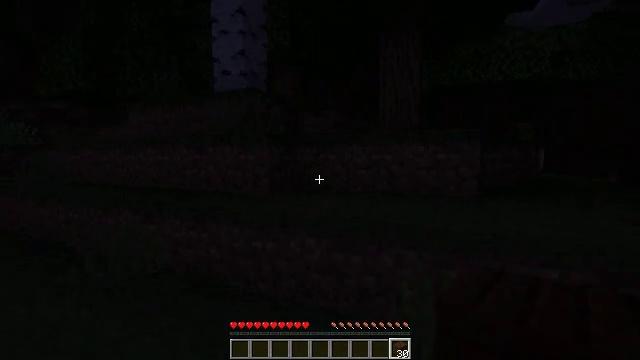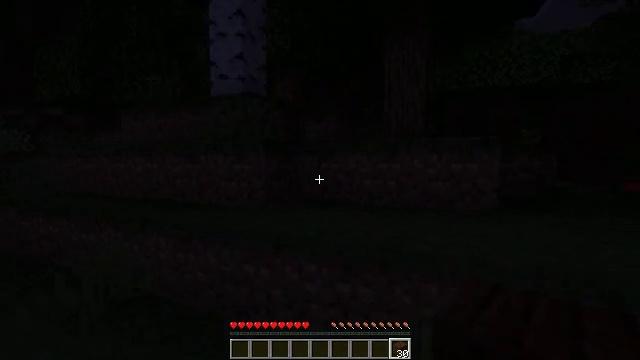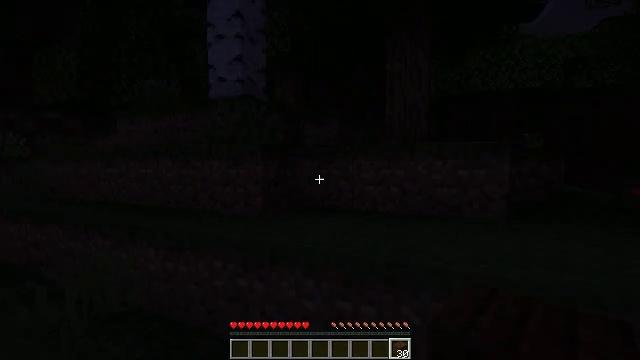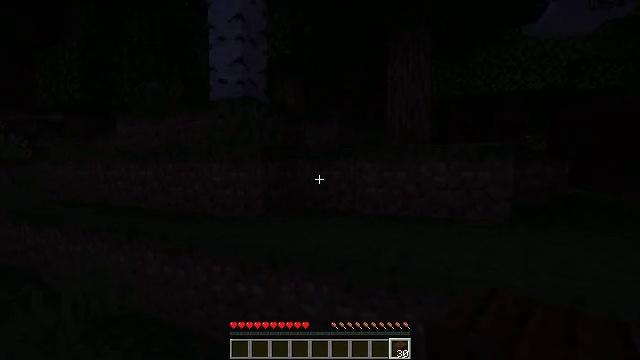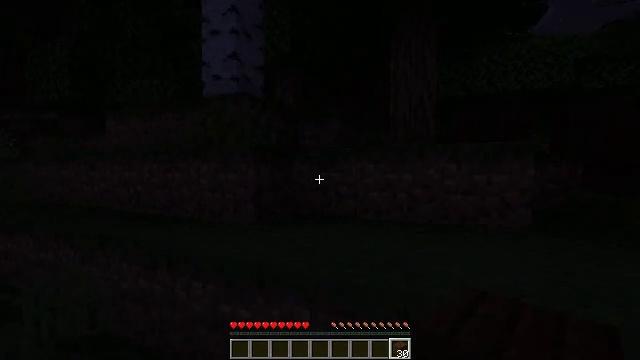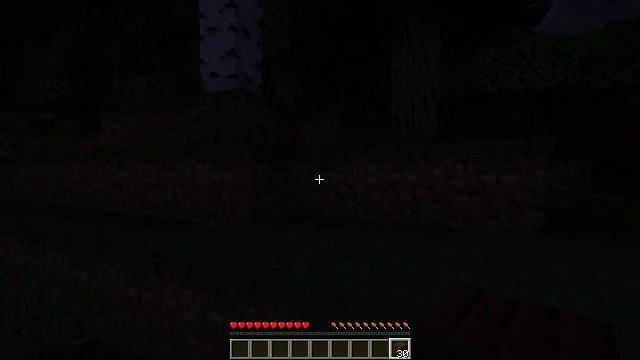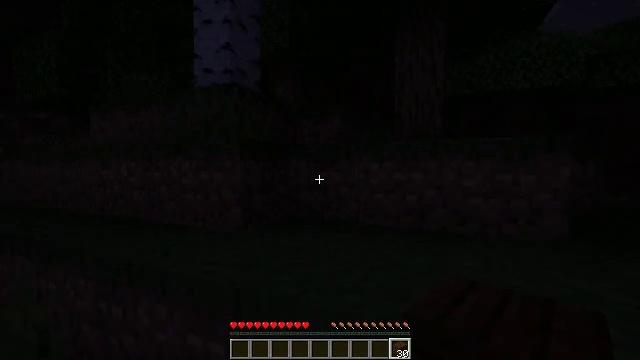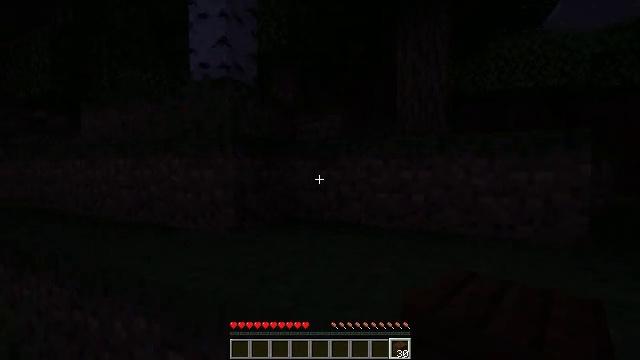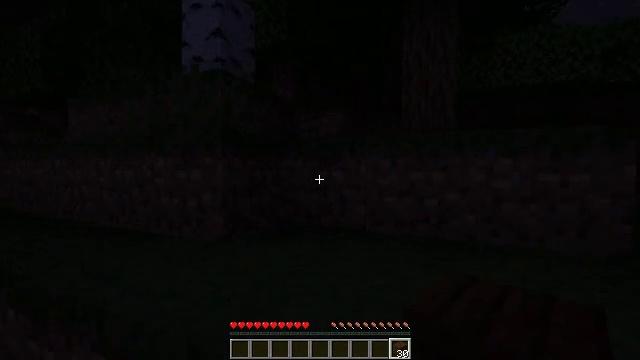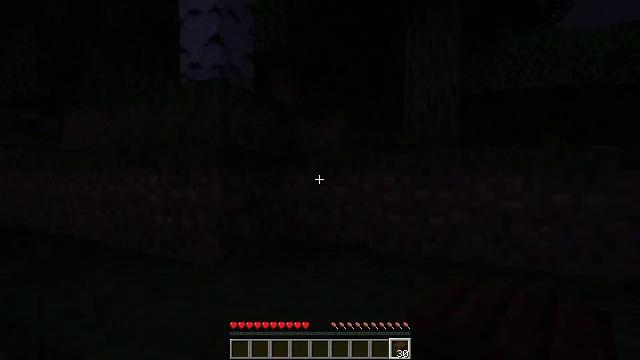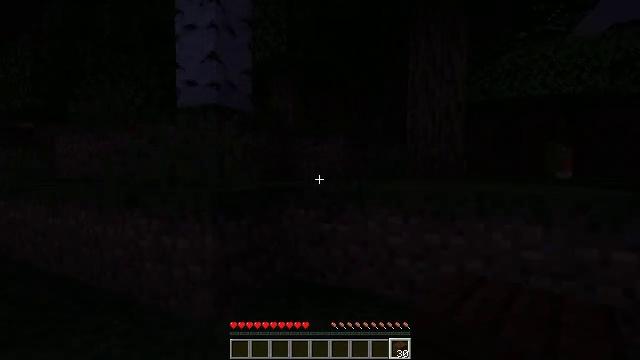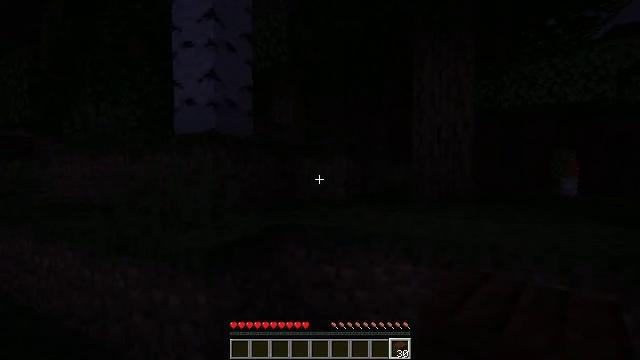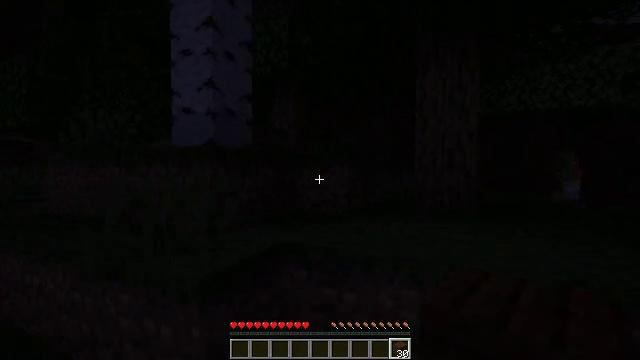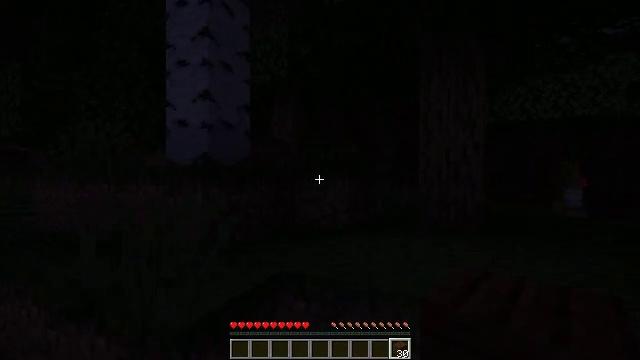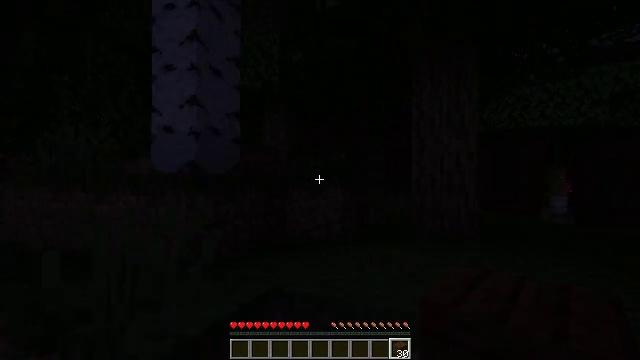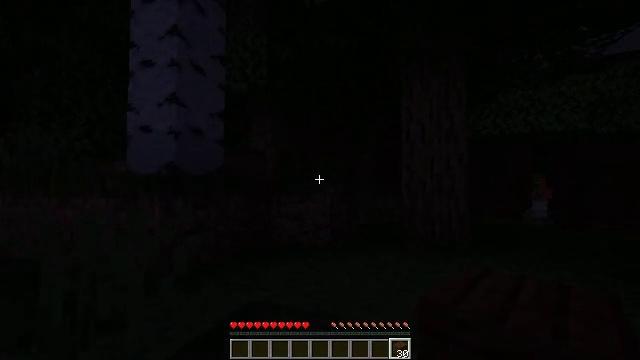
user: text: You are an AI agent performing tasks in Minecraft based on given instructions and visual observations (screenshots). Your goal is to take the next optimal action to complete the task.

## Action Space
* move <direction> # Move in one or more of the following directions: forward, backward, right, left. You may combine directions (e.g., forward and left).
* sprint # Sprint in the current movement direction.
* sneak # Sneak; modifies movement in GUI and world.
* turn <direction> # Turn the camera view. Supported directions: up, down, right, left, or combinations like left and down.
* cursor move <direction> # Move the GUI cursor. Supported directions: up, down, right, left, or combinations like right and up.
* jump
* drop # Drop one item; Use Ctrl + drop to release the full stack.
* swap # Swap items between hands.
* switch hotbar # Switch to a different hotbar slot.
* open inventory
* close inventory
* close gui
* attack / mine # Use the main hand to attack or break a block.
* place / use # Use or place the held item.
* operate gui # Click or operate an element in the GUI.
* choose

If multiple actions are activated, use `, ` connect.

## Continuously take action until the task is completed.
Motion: motion action
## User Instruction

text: Collect oak log for crafting.
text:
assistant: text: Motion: move forward, turn up
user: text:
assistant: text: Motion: move forward
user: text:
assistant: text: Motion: move forward
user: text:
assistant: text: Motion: move forward
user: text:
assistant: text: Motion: move forward
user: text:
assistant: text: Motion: move forward
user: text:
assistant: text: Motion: move forward
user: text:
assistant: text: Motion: move forward
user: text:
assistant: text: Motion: move forward, jump
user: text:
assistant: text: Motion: move forward, jump
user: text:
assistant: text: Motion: move forward, jump
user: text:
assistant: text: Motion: move forward, jump
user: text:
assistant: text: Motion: move forward, turn up
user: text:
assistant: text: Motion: move forward, turn right and up
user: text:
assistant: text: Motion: move forward, turn right and up
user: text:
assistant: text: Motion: move forward
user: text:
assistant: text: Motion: move forward
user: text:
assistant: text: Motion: move forward, turn right
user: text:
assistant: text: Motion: move forward, turn right and down
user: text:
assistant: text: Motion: move forward, turn right and down
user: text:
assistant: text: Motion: move forward, turn right, jump
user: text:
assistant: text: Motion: move forward, turn right, jump
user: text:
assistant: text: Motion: move forward, turn right, jump
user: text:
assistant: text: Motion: move forward, turn right, jump
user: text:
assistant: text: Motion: move forward, turn right, jump
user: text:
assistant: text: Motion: move forward, turn right, jump
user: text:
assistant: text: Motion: move forward, turn right
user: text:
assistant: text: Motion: move forward
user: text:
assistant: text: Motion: move forward
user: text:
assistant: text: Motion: move forward